Field crop: maize
Growth stage: 2
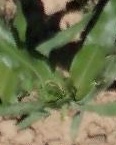
Species: maize